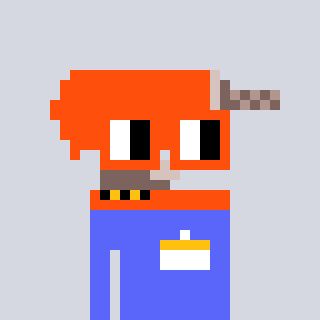
a pixel art character with square orange glasses, a drill-shaped head and a purple-colored body on a cool background